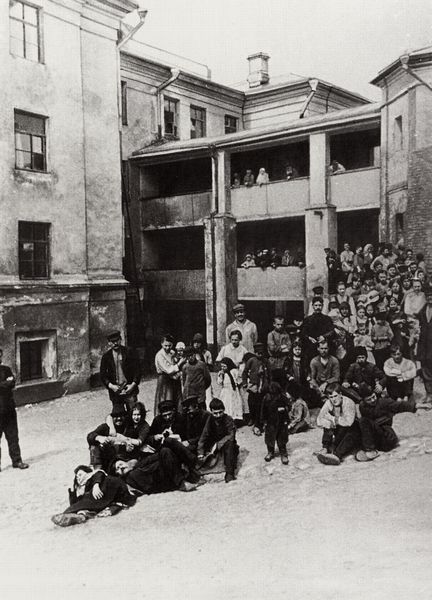
Titel: Bewohner des Nachtasyls, Moskau
Künstler: Russischer Photograph
Schlagwörter: gruppe, himmel, weiß, frauen, menschen, stadt, fenster, glas, grau, männer, schwarz, straße, dach, gebäude, haus, leute, versammlung, architektur, arm, sockel, häuser, kamin, kinder, balkon, fassade, italien, schule, jungen, dächer, schornsteine, hof, winter, platz, gardinen, reflexe, balkone, foto, fotografie, photographie, hinterhof, innenhof, scheiben, schwarzweiß, gruppenbild, photo, geschosse, laubengang, stockwerke, aufnahme, wohnungen, loggien, balkons, gruppenfoto, flüchtlinge, brüstungen, achwarz, armenviertel, betonbau